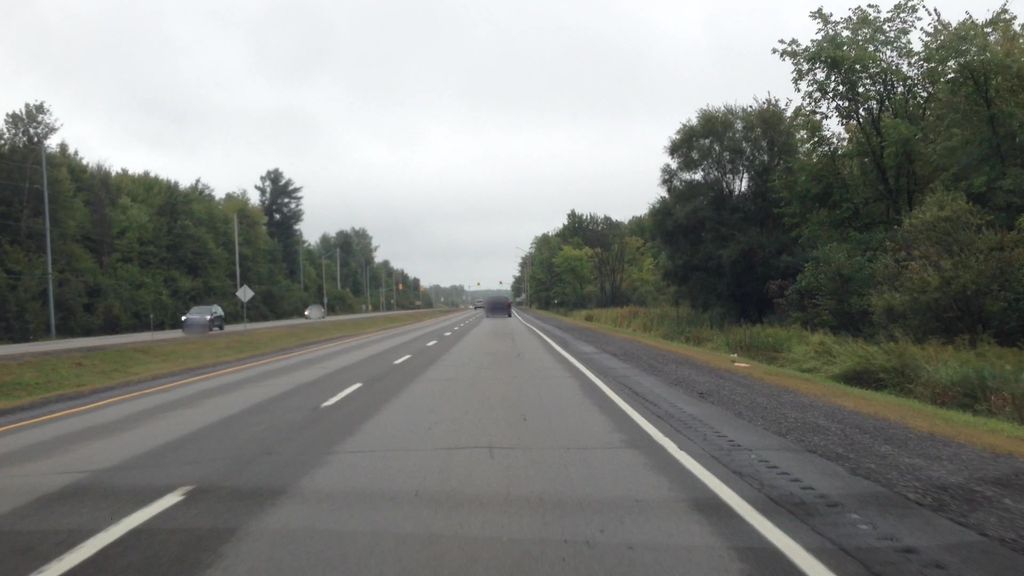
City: ottawa-gatineau